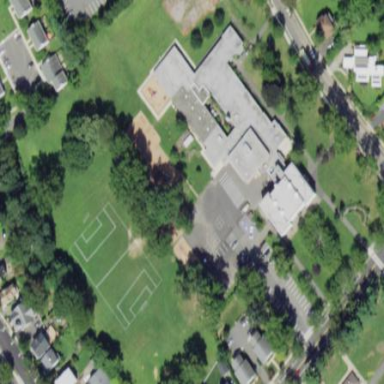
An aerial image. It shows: School.